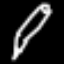
Label: pencil